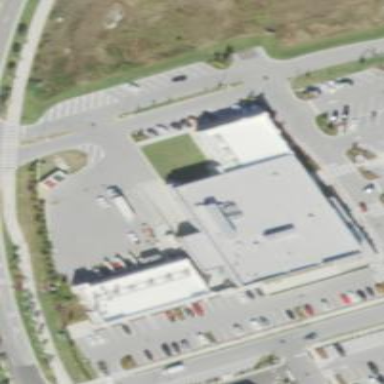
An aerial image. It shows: Supermarket building.